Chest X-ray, PA view. Patient: 50 years old, sex M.
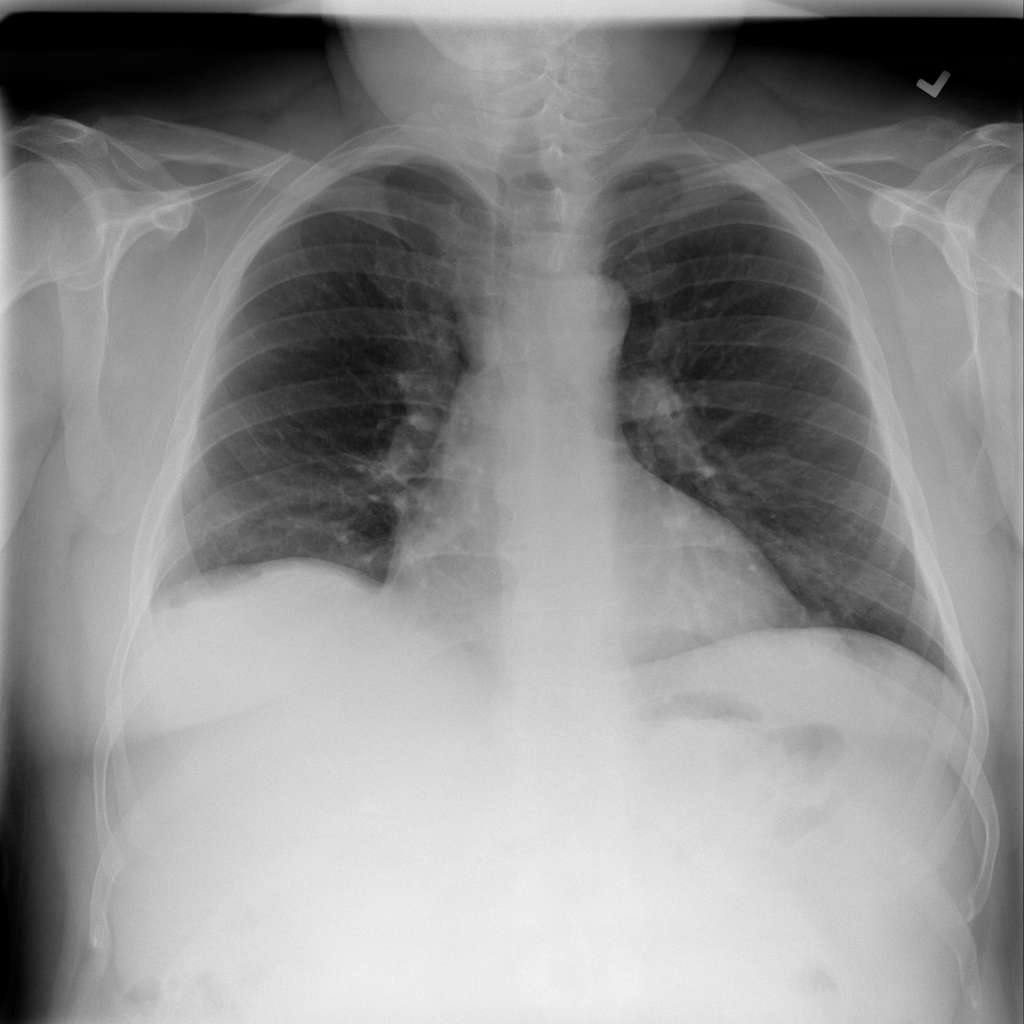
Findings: Mass